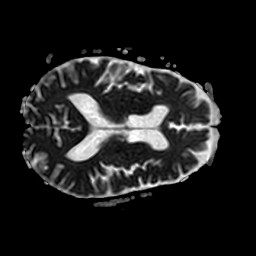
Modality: ADC
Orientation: axial
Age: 62
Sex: male
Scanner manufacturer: philips
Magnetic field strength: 3 T
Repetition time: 4.128 s
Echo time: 0.06165 s